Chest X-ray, AP view. Patient: 19 years old, sex M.
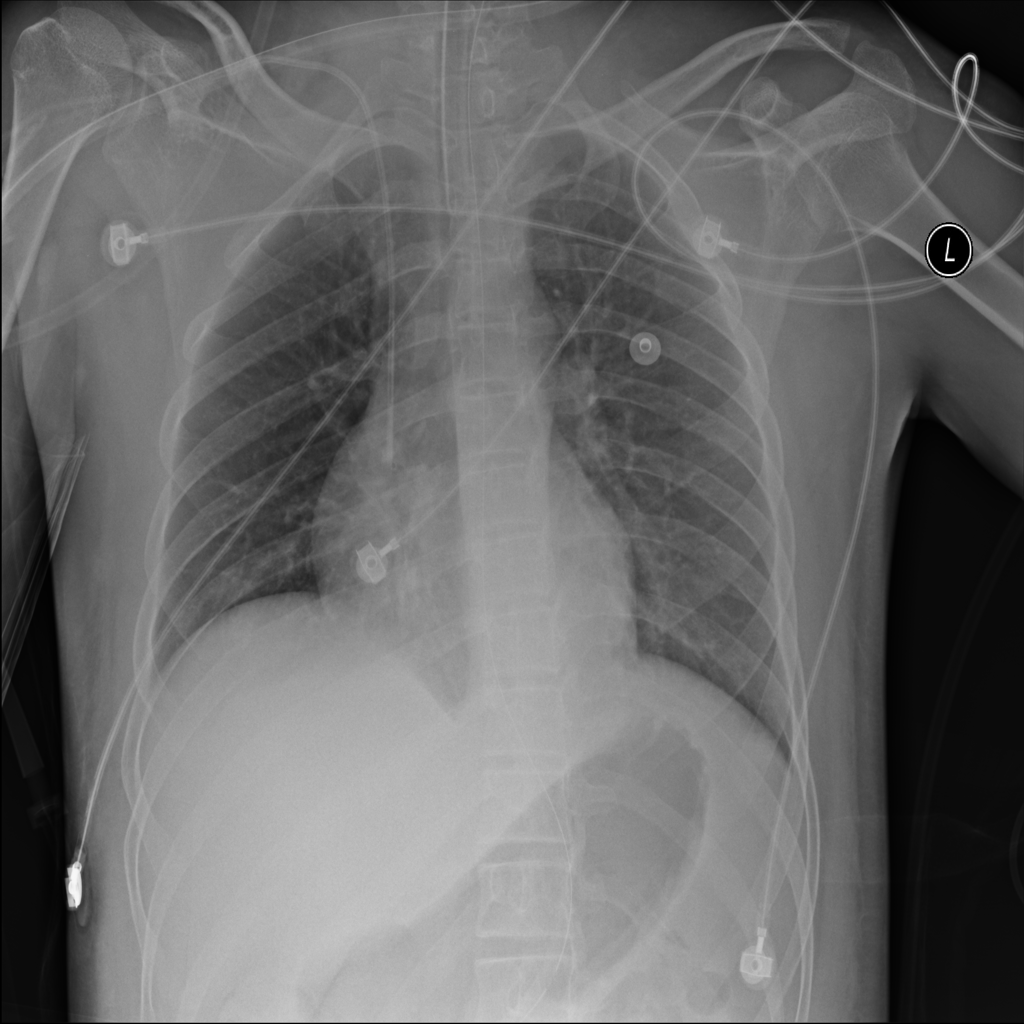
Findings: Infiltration